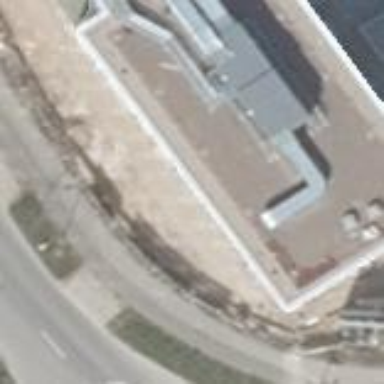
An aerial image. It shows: White office building with flat roof.